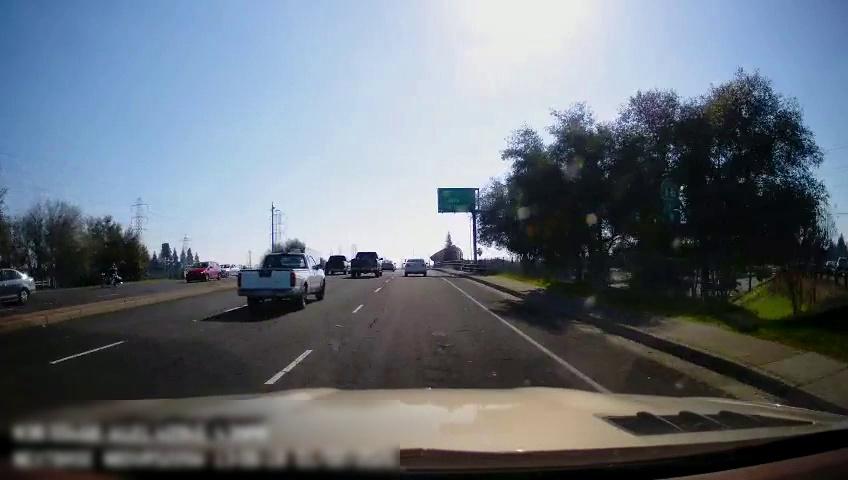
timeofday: Day
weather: Sunny
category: Drivable Space
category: Drivable Space
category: Vehicles | Truck
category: Vehicles | Truck
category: Vehicles | Truck
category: Vehicles | Car
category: Vehicles | Car
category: Vehicles | Car
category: Vehicles | Car
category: Lanes | Current Lane
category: Lanes | Current Lane
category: Lanes | Alternate Lane
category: Lanes | Alternate Lane
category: Lanes | Opposite Lane
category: Traffic | Signs